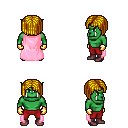
a pixel art fantasy rpg character, male body template, orc, green skin, pink cape, red pants, blonde pageboy hairstyle, gold gloves, maroon shoes, four views (front, back, left, right), 2x2 character sprite sheet, small pixel art, hard edges, no anti-aliasing